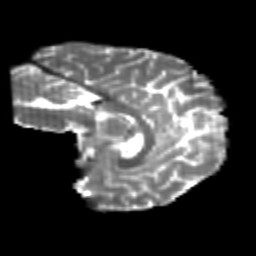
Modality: T2w
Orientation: sagittal
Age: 23
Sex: female
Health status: healthy
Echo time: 0.074 s